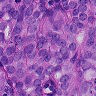
Metastatic tissue present: yes